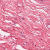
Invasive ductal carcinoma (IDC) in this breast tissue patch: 0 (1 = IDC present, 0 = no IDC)